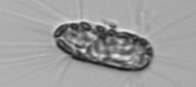
Label: Corethron_hystrix